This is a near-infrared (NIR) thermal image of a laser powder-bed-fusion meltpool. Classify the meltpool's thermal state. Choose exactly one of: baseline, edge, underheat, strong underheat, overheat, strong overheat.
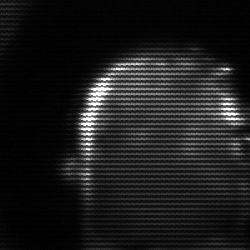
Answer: baseline